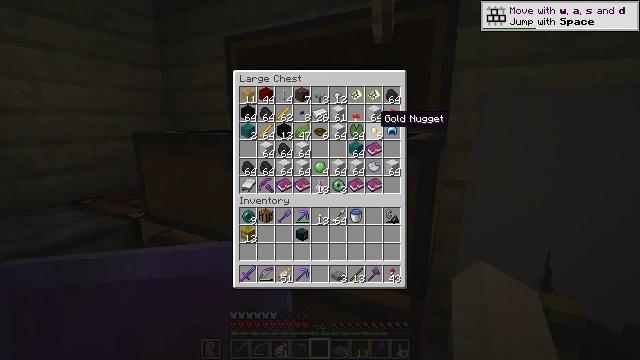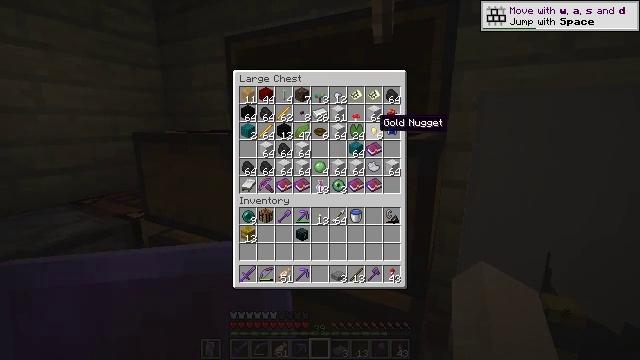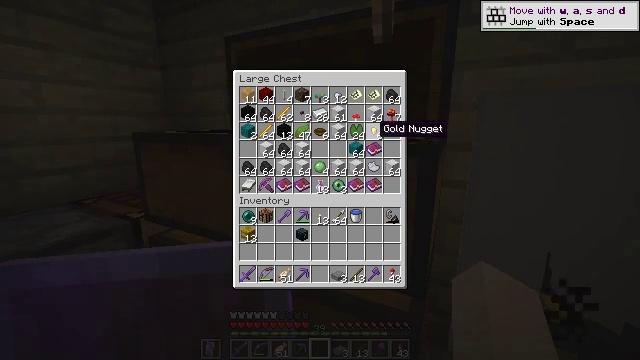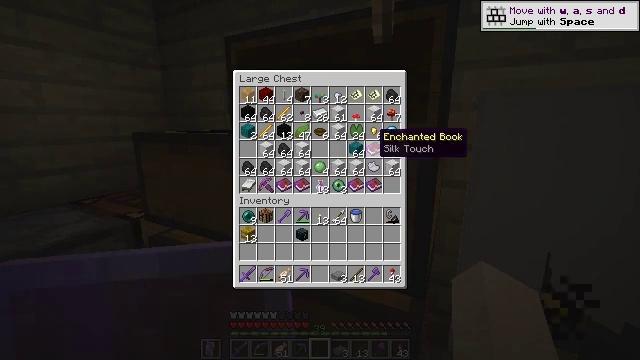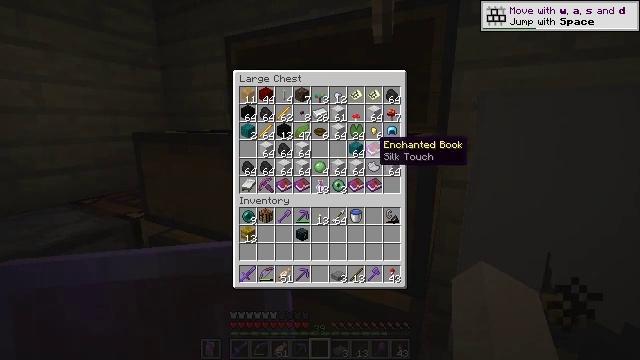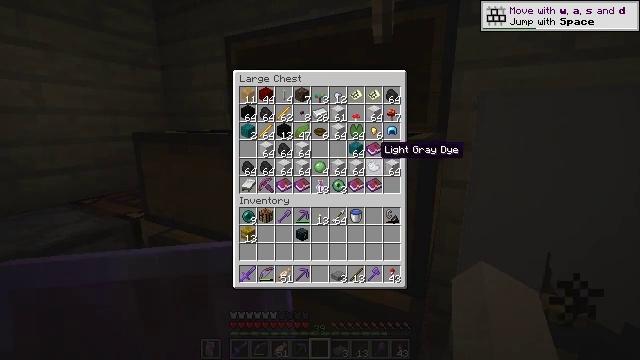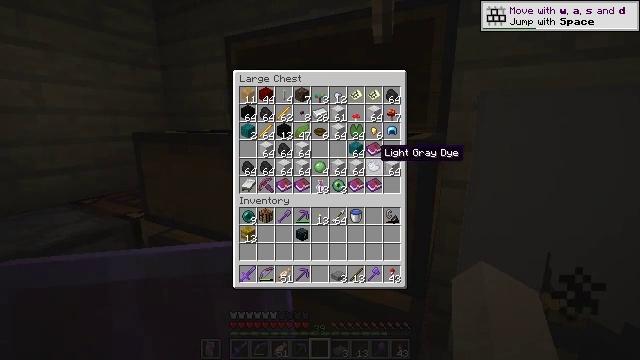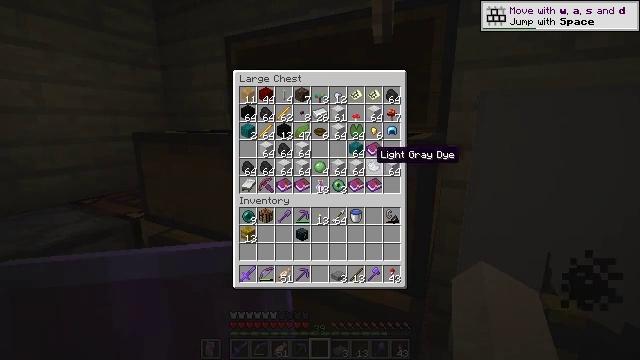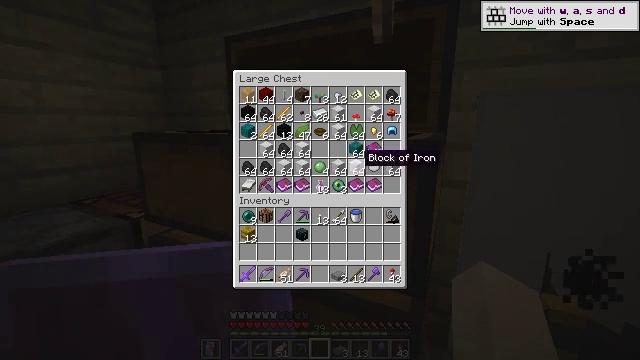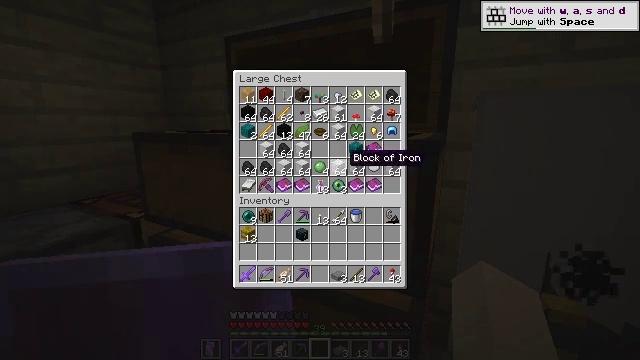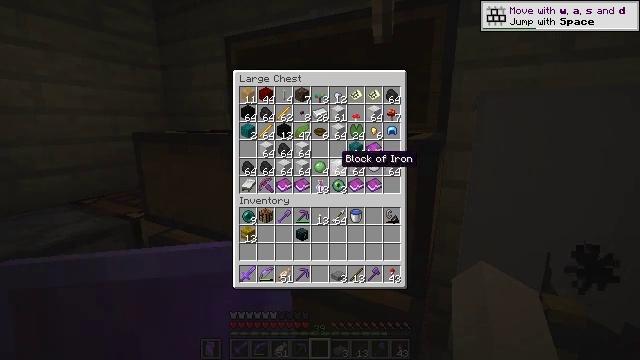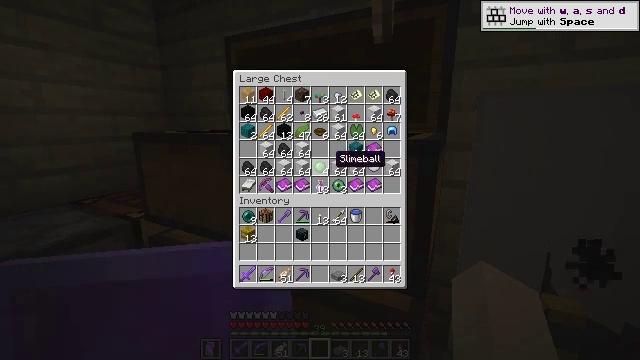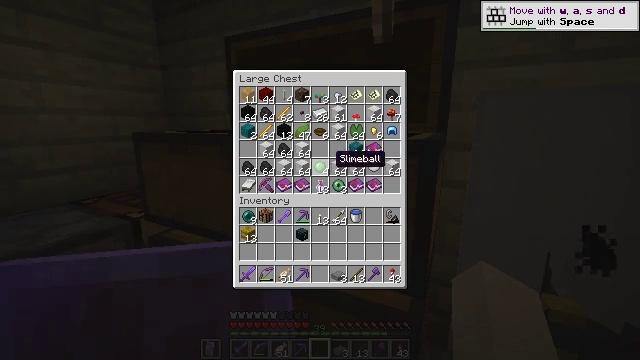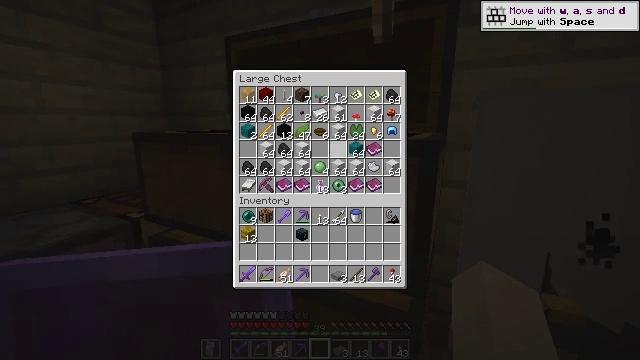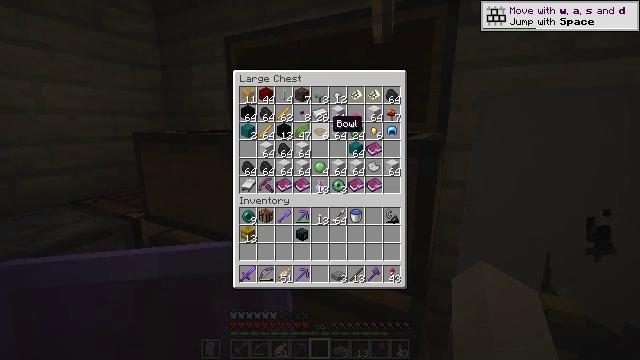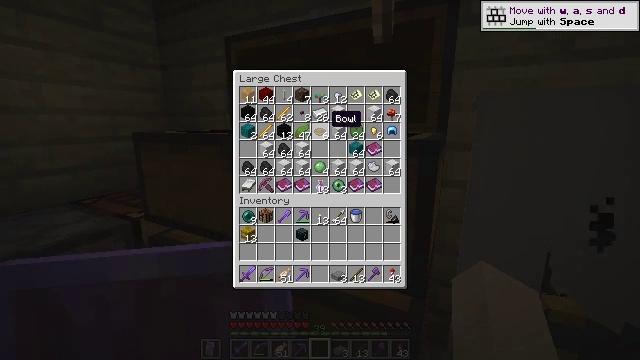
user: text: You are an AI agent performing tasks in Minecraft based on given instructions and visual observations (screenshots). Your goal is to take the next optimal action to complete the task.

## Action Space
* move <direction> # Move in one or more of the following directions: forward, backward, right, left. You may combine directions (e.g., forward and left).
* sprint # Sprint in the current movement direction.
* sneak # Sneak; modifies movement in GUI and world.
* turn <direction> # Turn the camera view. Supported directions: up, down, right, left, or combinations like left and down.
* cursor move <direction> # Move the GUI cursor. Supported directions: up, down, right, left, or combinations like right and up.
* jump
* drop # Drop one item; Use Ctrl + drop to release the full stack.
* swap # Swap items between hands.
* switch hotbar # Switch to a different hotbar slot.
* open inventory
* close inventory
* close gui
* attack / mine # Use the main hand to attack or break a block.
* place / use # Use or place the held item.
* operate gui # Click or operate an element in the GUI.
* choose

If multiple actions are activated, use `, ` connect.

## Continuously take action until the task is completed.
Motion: motion action
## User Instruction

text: Create a stonecutter using necessary resources.
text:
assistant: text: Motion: no_op
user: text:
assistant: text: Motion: no_op
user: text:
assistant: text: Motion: turn down
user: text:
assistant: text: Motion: turn down
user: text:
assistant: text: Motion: no_op
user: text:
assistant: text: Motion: no_op
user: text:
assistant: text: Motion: no_op
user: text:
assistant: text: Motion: turn left
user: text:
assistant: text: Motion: turn left
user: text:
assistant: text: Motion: turn left
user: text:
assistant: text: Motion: no_op
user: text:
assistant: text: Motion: no_op
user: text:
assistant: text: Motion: turn up
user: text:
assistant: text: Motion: turn up
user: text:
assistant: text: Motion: no_op
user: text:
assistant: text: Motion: turn up
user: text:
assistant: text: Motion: no_op
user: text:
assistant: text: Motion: no_op
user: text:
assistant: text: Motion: no_op
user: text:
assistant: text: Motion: attack / mine
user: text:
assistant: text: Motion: attack / mine
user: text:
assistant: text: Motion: no_op
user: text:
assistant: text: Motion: no_op
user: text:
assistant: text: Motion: turn down
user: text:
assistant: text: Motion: turn down
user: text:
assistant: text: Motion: turn down
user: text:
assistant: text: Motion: turn down
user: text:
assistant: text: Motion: turn down
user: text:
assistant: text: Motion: turn down
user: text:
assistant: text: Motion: turn down